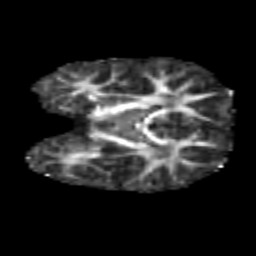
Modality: FA
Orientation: coronal
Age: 7
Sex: female
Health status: healthy